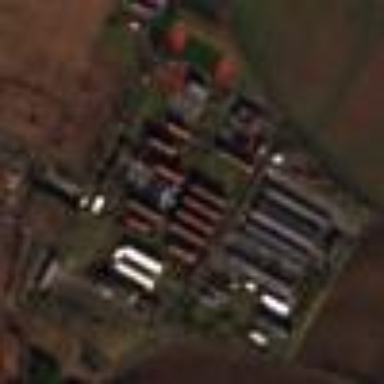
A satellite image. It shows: Military barracks surrounded by fence.